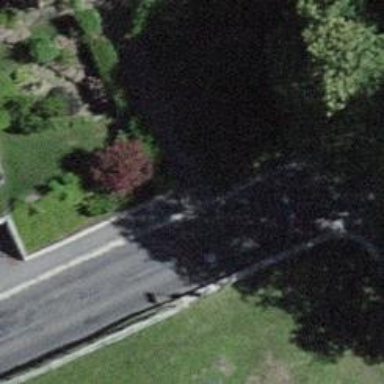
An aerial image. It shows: Road with steps.